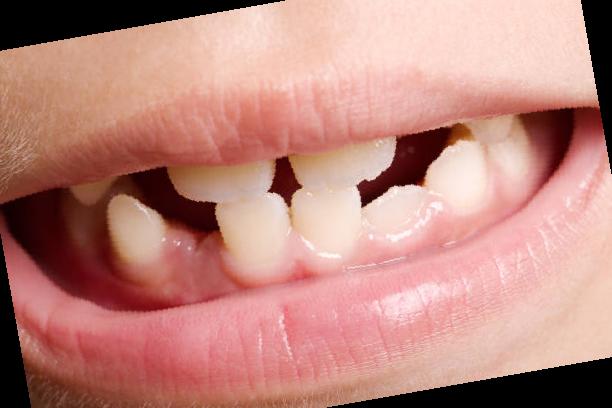
Condition: hypodontia